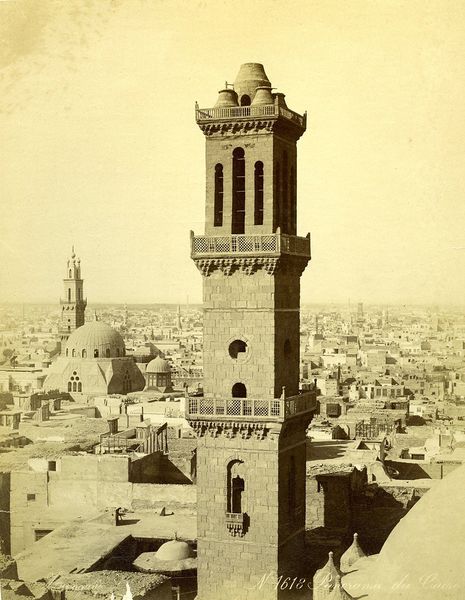
Titel: No. 1618 Panorama du Caire
Künstler: George Zangaki
Standort: Hamburg
Institution: Museum für Kunst und Gewerbe Hamburg
Schlagwörter: stadt, architektur, silhouette, foto, fotografie, photographie, photo, tempel, prospekt, albumin, lichtbild, reisefotografie, historische, stadtpanorama, schwarzweißpositivverfahren, silbersalzverfahren, schwarzweißfotografie, gebäude, örtlichkeit, straße, stätte, reisephotographie, albuminpapier, heiligtümer